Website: bh-photo
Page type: address-validator
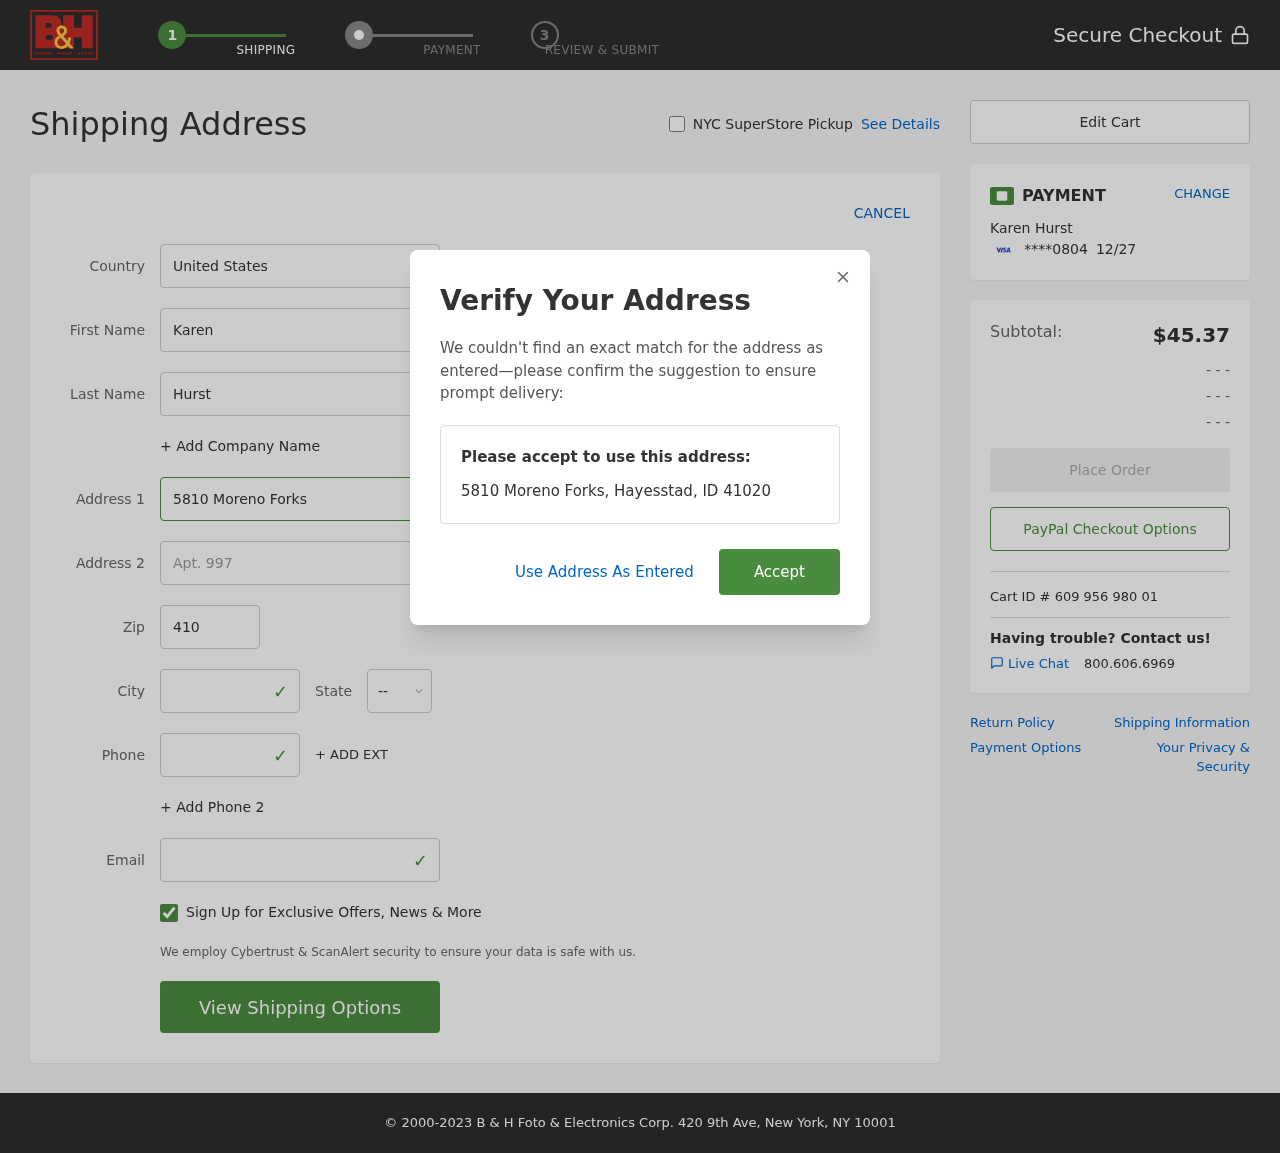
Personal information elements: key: PII_CARD_EXPIRY
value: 12/27
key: PII_CARD_LAST4
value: ****0804
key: PII_CITY
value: Hayesstad
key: PII_COUNTRY
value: United States
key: PII_EMAIL
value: karen_hurst@yahoo.com
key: PII_FIRSTNAME
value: Karen
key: PII_FULLNAME
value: Karen Hurst
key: PII_LASTNAME
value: Hurst
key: PII_PHONE
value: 6028860027
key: PII_POSTCODE
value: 41020
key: PII_STATE_ABBR
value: ID
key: PII_STREET
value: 5810 Moreno Forks
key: PII_STREET2
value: Apt. 997
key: PII_CITY_STATE_ZIP
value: Hayesstad, ID 41020
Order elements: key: ORDER_SUBTOTAL
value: $45.37
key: ORDER_ID
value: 609 956 980 01